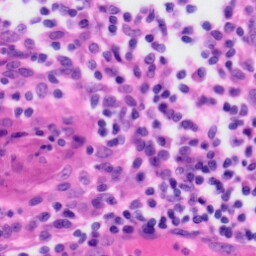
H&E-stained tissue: Tonsil